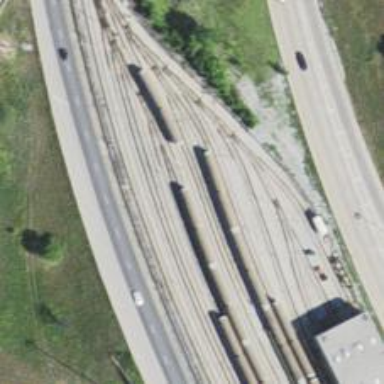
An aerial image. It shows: Yard area with electrified rail tracks.